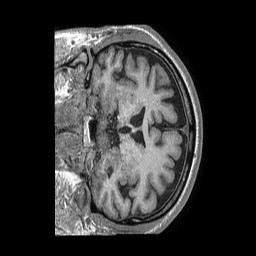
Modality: T1w
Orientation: coronal
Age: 61
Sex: male
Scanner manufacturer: philips
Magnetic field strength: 1.5 T
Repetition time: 0.007771 s
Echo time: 0.003644 s